Question: I have the tree structure of my code in ul li. now i'm struck up with one small issue.. below is my array
'''
Array
(
[5] => Array
(
[parent] => 0
[name] => Kitchen
[cat_id] => 5
[slug] => kitchen
[children] => Array
(
[6] => Array
(
[parent] => 5
[name] => Knife
[cat_id] => 6
[slug] => knife
)
)
)
[6] => Array
(
[parent] => 5
[name] => Knife
[cat_id] => 6
[slug] => knife
)
[13] => Array
(
[parent] => 0
[name] => Stainless Steel
[cat_id] => 13
[slug] => stainless
[children] => Array
(
[18] => Array
(
[parent] => 13
[name] => Plate
[cat_id] => 18
[slug] => plate
)
)
)
[16] => Array
(
[parent] => 0
[name] => Cloth
[cat_id] => 16
[slug] => cloth
)
[17] => Array
(
[parent] => 0
[name] => Dinner Set
[cat_id] => 17
[slug] => dinner-set
)
[18] => Array
(
[parent] => 13
[name] => Plate
[cat_id] => 18
[slug] => plate
)
[19] => Array
(
[parent] => 0
[name] => Plastic
[cat_id] => 19
[slug] => plastic
[children] => Array
(
[20] => Array
(
[parent] => 19
[name] => Cups
[cat_id] => 20
[slug] => cups
)
)
)
[20] => Array
(
[parent] => 19
[name] => Cups
[cat_id] => 20
[slug] => cups
)
[26] => Array
(
[parent] => 0
[name] => Items
[cat_id] => 26
[slug] => items
)
)
'''
And my php code is below :
'''
function toULlistproduct($arr,$shop_url='')
{
$html = '<ul >'.PHP_EOL;
foreach ($arr as $v)
{
$html .= '<li><a href="'.site_url().$shop_url.'/category/'.$v['slug'].'" id="' . $v['cat_id'] . '" >' . $v['name'].'</a>' ;
if (array_key_exists('children', $v))
$html .= toULlistproduct($v['children'],$v['cat_id'],$shop_url);
$html .= '</li>'.PHP_EOL;
}
$html .= '</ul>'.PHP_EOL;
return $html;
}
'''
My HTML will look like this :
'''
<ul>
<li><a id="5" href="http://localhost/myproject/category/kitchen">Kitchen</a><ul>
<li><a id="6" href="http://localhost/myproject/category/knife">Knife</a></li>
</ul>
</li>
<li><a id="6" href="http://localhost/myproject/category/knife">Knife</a></li>
<li><a id="13" href="http://localhost/myproject/category/stainless">Stainless Steel</a><ul>
<li><a id="18" href="http://localhost/myproject/category/plate">Plate</a></li>
</ul>
</li>
<li><a id="16" href="http://localhost/myproject/category/cloth">Cloth</a></li>
<li><a id="17" href="http://localhost/myproject/category/dinner-set">Dinner Set</a></li>
<li><a id="18" href="http://localhost/myproject/category/plate">Plate</a></li>
<li><a id="19" href="http://localhost/myproject/category/plastic">Plastic</a><ul>
<li><a id="20" href="http://localhost/myproject/category/cups">Cups</a></li>
</ul>
</li>
<li><a id="20" href="http://localhost/myproject/category/cups">Cups</a></li>
<li><a id="26" href="http://localhost/myproject/category/items">Items</a></li>
</ul>
'''

Now i want to display a href is my problem : ie
I just want to display the href url like below :
'''
<li><a id="6" href="http://localhost/myproject**/category/knife**">Knife</a></li>
this should be display like below
<li><a id="6" href="http://localhost/myproject/**category/kitchen/knife**">Knife</a></li>
'''
I just want to modify the a href url only
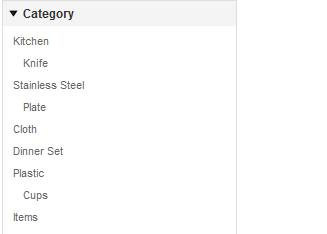
Answer: I think you're 99% of the way there.
'''
function toULlistproduct($arr,$shop_url=false)
{
$shop_url = $shop_url ?: site_url() . '/category/';
$html = '<ul >'.PHP_EOL;
foreach ($arr as $v)
{
$html .= "<li><a href="{$shop_url}/{$v['slug']}" id="{$v['cat_id']}">{$v['name']}</a>";
if (array_key_exists('children', $v))
$html .= toULlistproduct($v['children'], $v['cat_id'], "{$shop_url}/{$v['slug']}");
$html .= '</li>'.PHP_EOL;
}
$html .= '</ul>'.PHP_EOL;
return $html;
}
'''
Is that what you're after?
Basically, you need to keep appending the parent category's slug to the '$shop_url' as you recurse deeper into the tree.